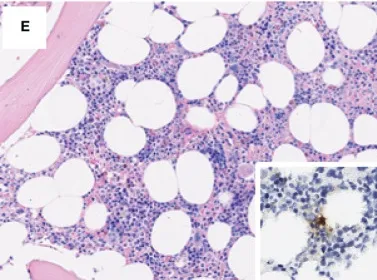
Restitutio ad integrum of the hematopoiesis is steadily apparent in subsequent biopsies [, Giemsa, 200x],. With only scattered tryptase+ cells [ insets.
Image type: pathology (giemsa)